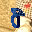
Label: 8